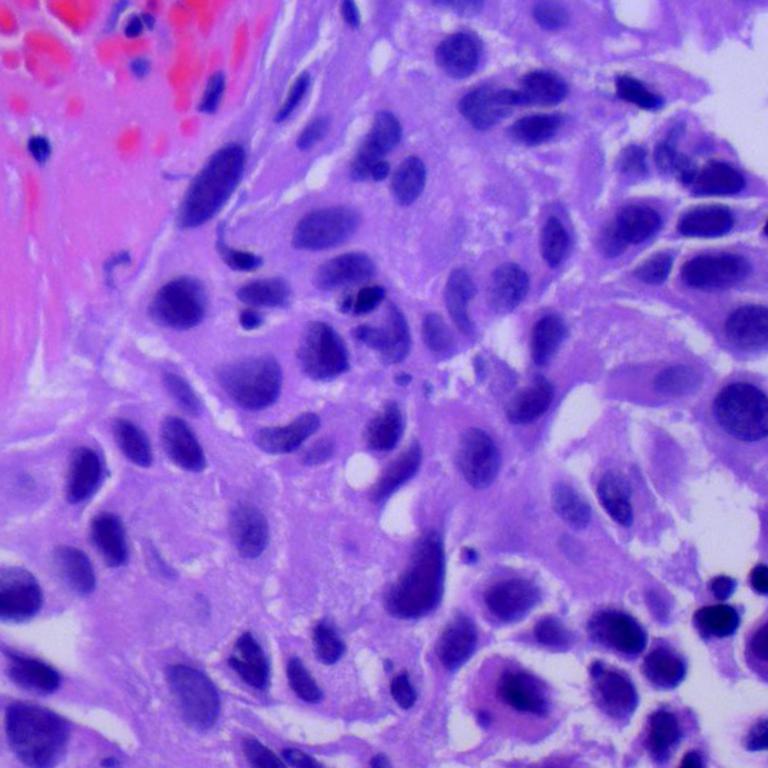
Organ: lung
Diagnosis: squamous carcinomas